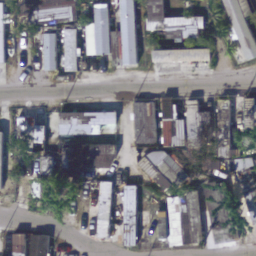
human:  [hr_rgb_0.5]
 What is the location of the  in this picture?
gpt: i cannot see it